Aerial crown-view tile of a tropical tree (Barro Colorado Island, Panama), acquired 20241216:
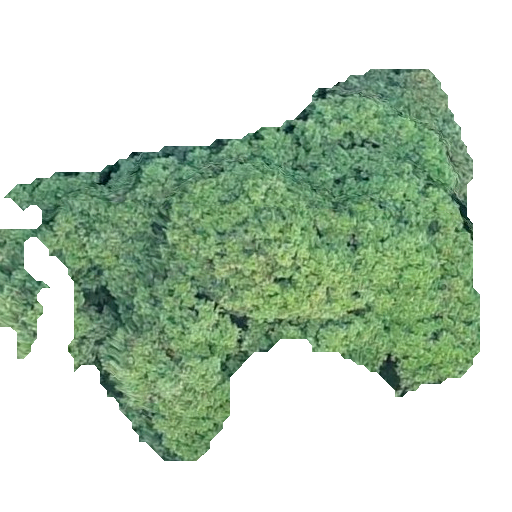
Species: Prioria copaifera
GBIF accepted scientific name: Prioria copaifera
Crown area: 167.747 m²